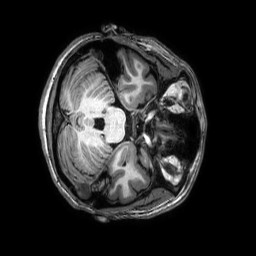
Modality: T1w
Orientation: axial
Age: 23
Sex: female
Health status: healthy
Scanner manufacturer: philips
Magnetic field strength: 3 T
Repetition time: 0.009 s
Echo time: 0.003996 s